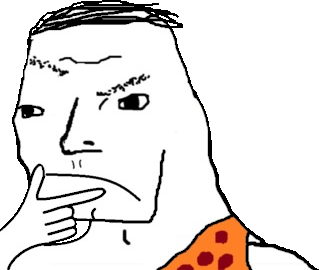
Label: 5_Grug